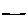
Label: line